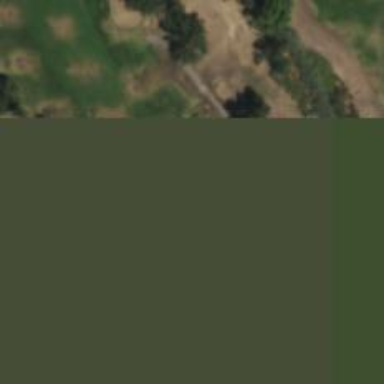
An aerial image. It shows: View of golf hole.